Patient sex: F
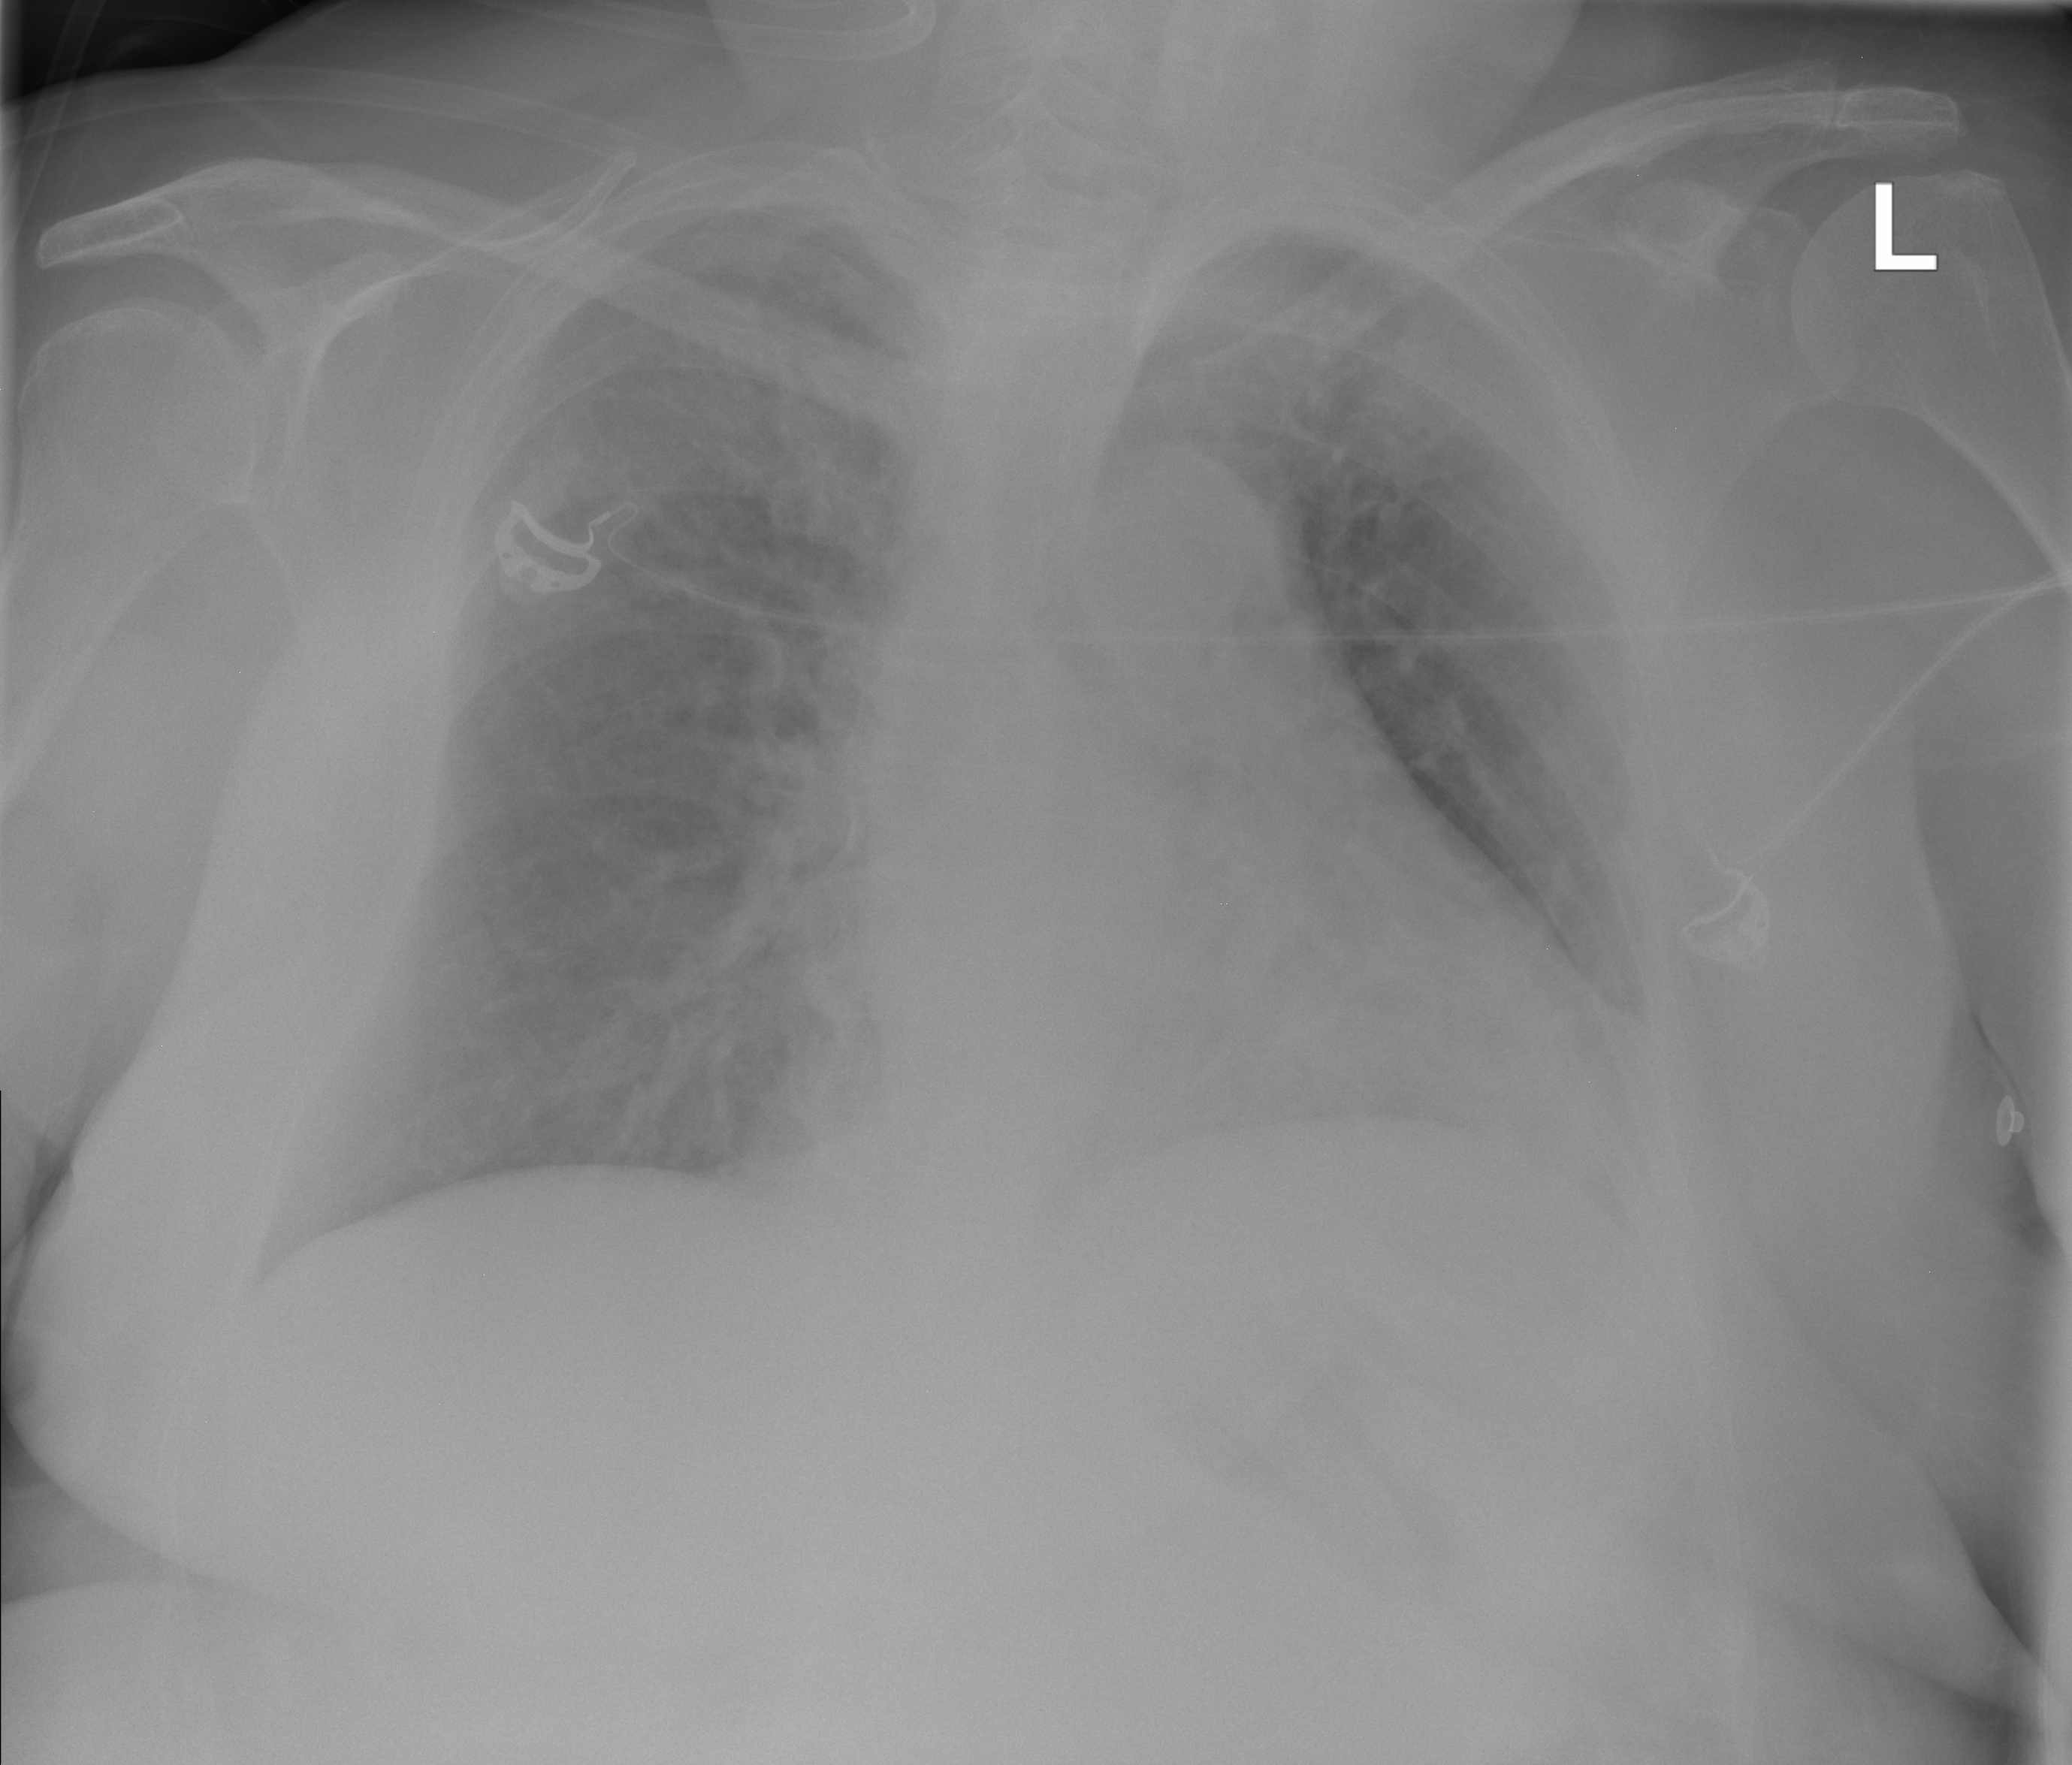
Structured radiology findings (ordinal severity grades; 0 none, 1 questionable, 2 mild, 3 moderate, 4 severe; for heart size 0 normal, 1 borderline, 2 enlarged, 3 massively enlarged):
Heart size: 2
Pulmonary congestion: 2
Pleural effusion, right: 0
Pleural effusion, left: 0
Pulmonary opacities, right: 1
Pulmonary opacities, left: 1
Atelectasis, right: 0
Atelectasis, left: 0